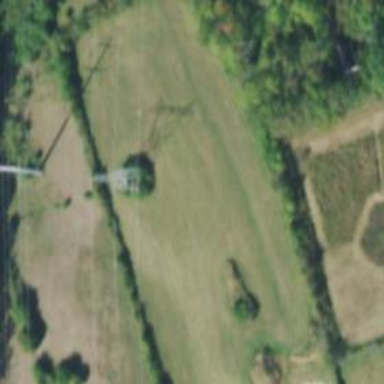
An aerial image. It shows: Lattice structure tower.